Interaction volume radius: 5 \u00c5
Interaction volume height: 25 \u00c5
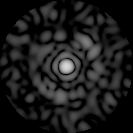
Disorder parameter: 0.8082